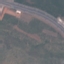
Land use / land cover class: Highway